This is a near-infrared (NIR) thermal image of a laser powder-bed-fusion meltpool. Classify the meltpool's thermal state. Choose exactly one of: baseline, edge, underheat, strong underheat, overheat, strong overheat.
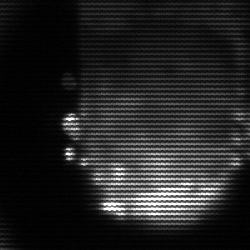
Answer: baseline